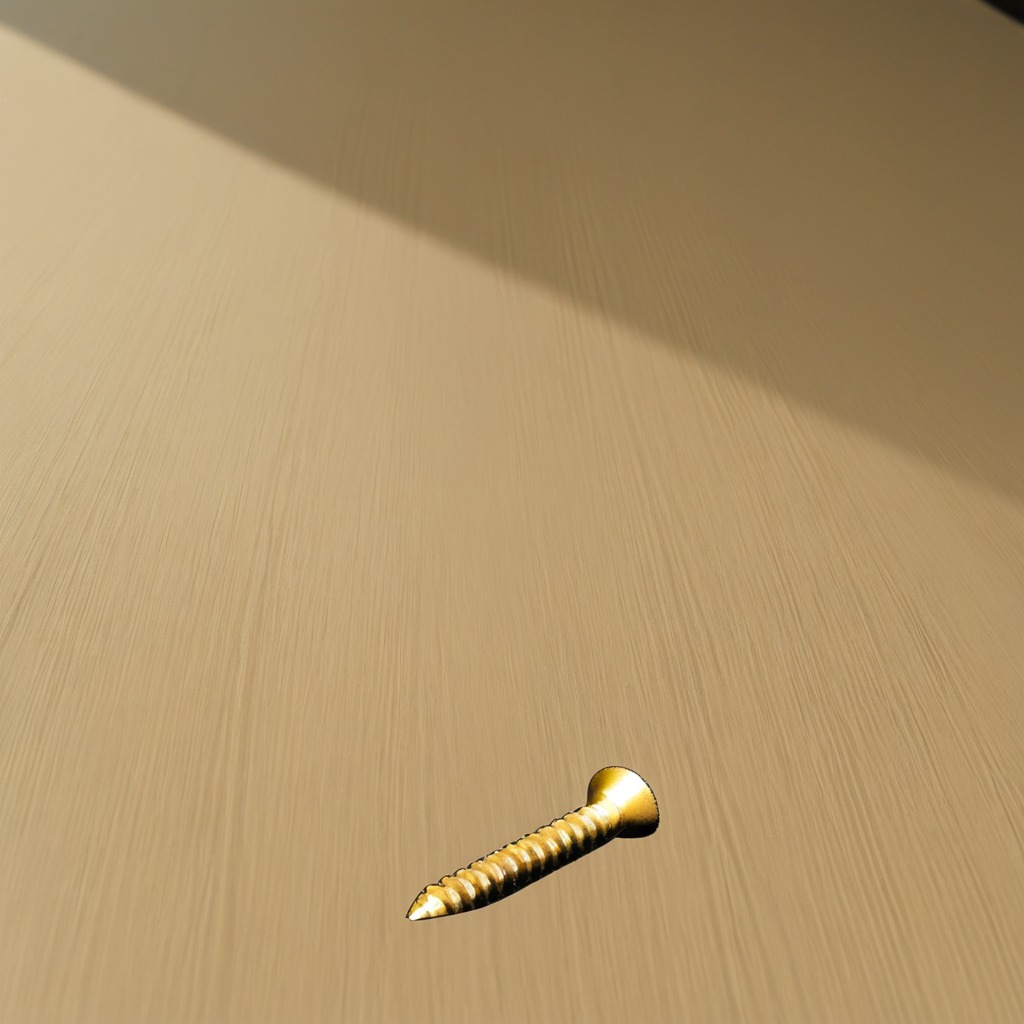
A metal screw is lying on a plywood surface in a paint workshop lit by afternoon window light.